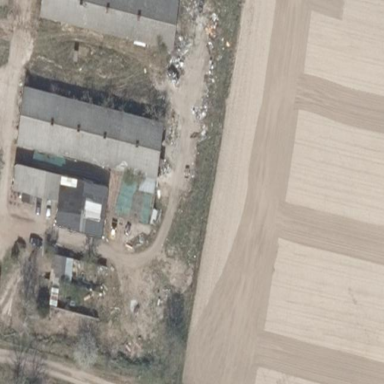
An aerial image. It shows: Farmyard area.